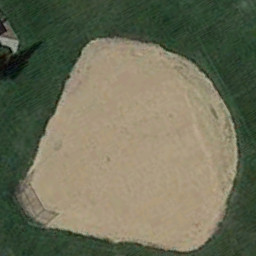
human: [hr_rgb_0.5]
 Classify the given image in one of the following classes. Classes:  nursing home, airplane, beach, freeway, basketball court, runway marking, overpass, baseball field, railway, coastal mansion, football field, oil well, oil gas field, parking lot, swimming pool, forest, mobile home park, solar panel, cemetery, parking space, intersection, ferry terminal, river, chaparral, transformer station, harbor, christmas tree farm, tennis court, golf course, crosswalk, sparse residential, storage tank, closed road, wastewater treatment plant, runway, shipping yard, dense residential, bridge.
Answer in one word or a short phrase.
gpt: baseball field